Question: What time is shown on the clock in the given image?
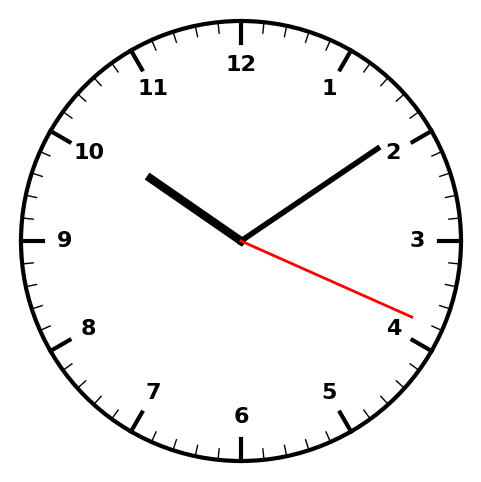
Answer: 10:09:19